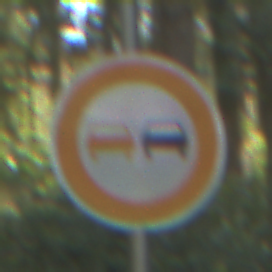
Verkehrszeichen: Ueberholverbot
Umgebung: Outdoor, Nature
Tageszeit: MorningAfternoon
Wetter: Clear
Licht: Natural
Jahreszeit: NotSpecified
Kontrast: LowContrast